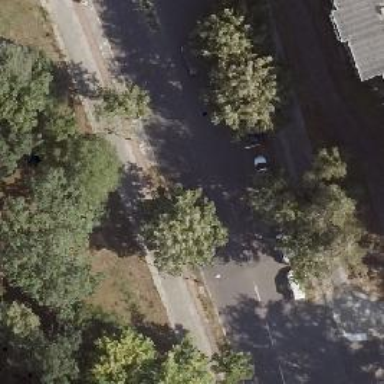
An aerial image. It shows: Residential road with asphalt surface. There is separate track for cycling on the right side and sidewalks on both sides.